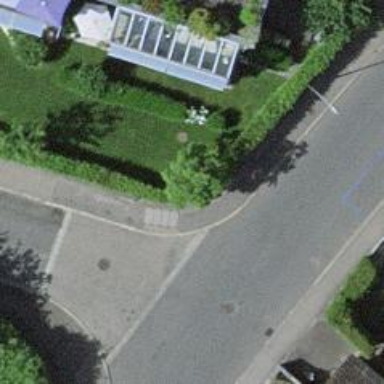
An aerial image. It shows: Kerb serving as barrier.